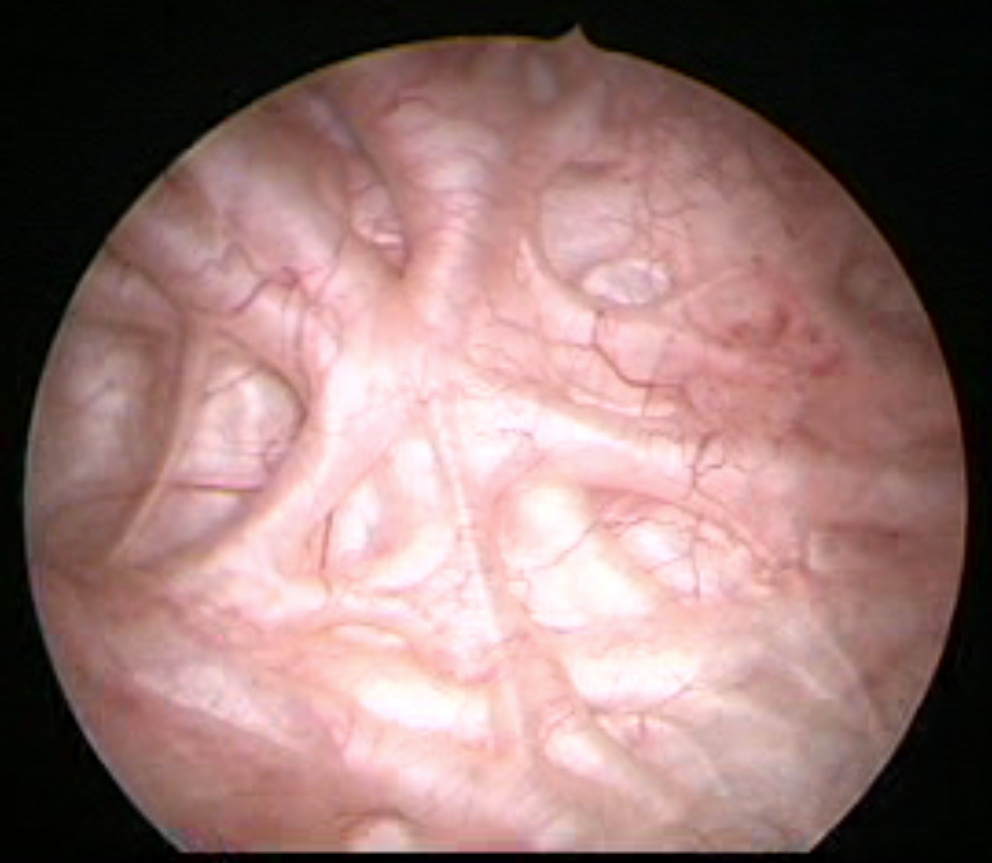
Modality: WLC
Class: Anatomical landmarks
Subclass: Trabeculation
Lesion: L0
Bladder cancer association: No